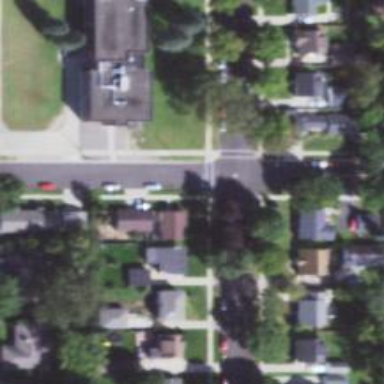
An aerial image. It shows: Residential road with asphalt surface and separate sidewalk.